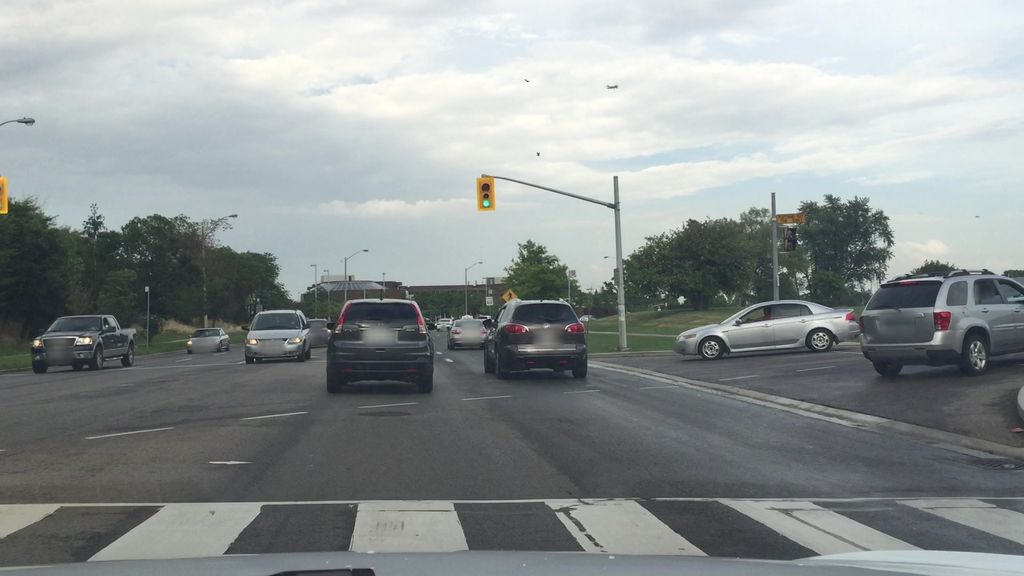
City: toronto